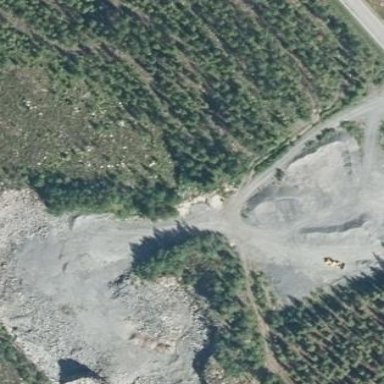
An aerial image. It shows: Quarry area where gravel is extracted.